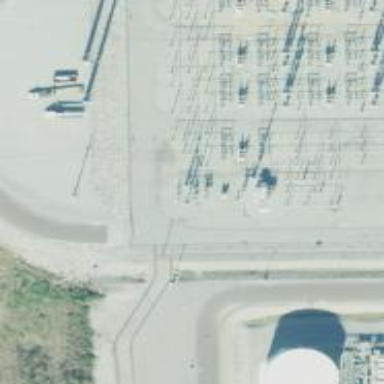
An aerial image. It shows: Switch for power supply.